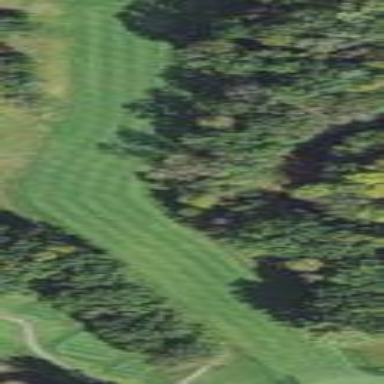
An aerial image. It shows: Grassy area designated as golf fairway.